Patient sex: M
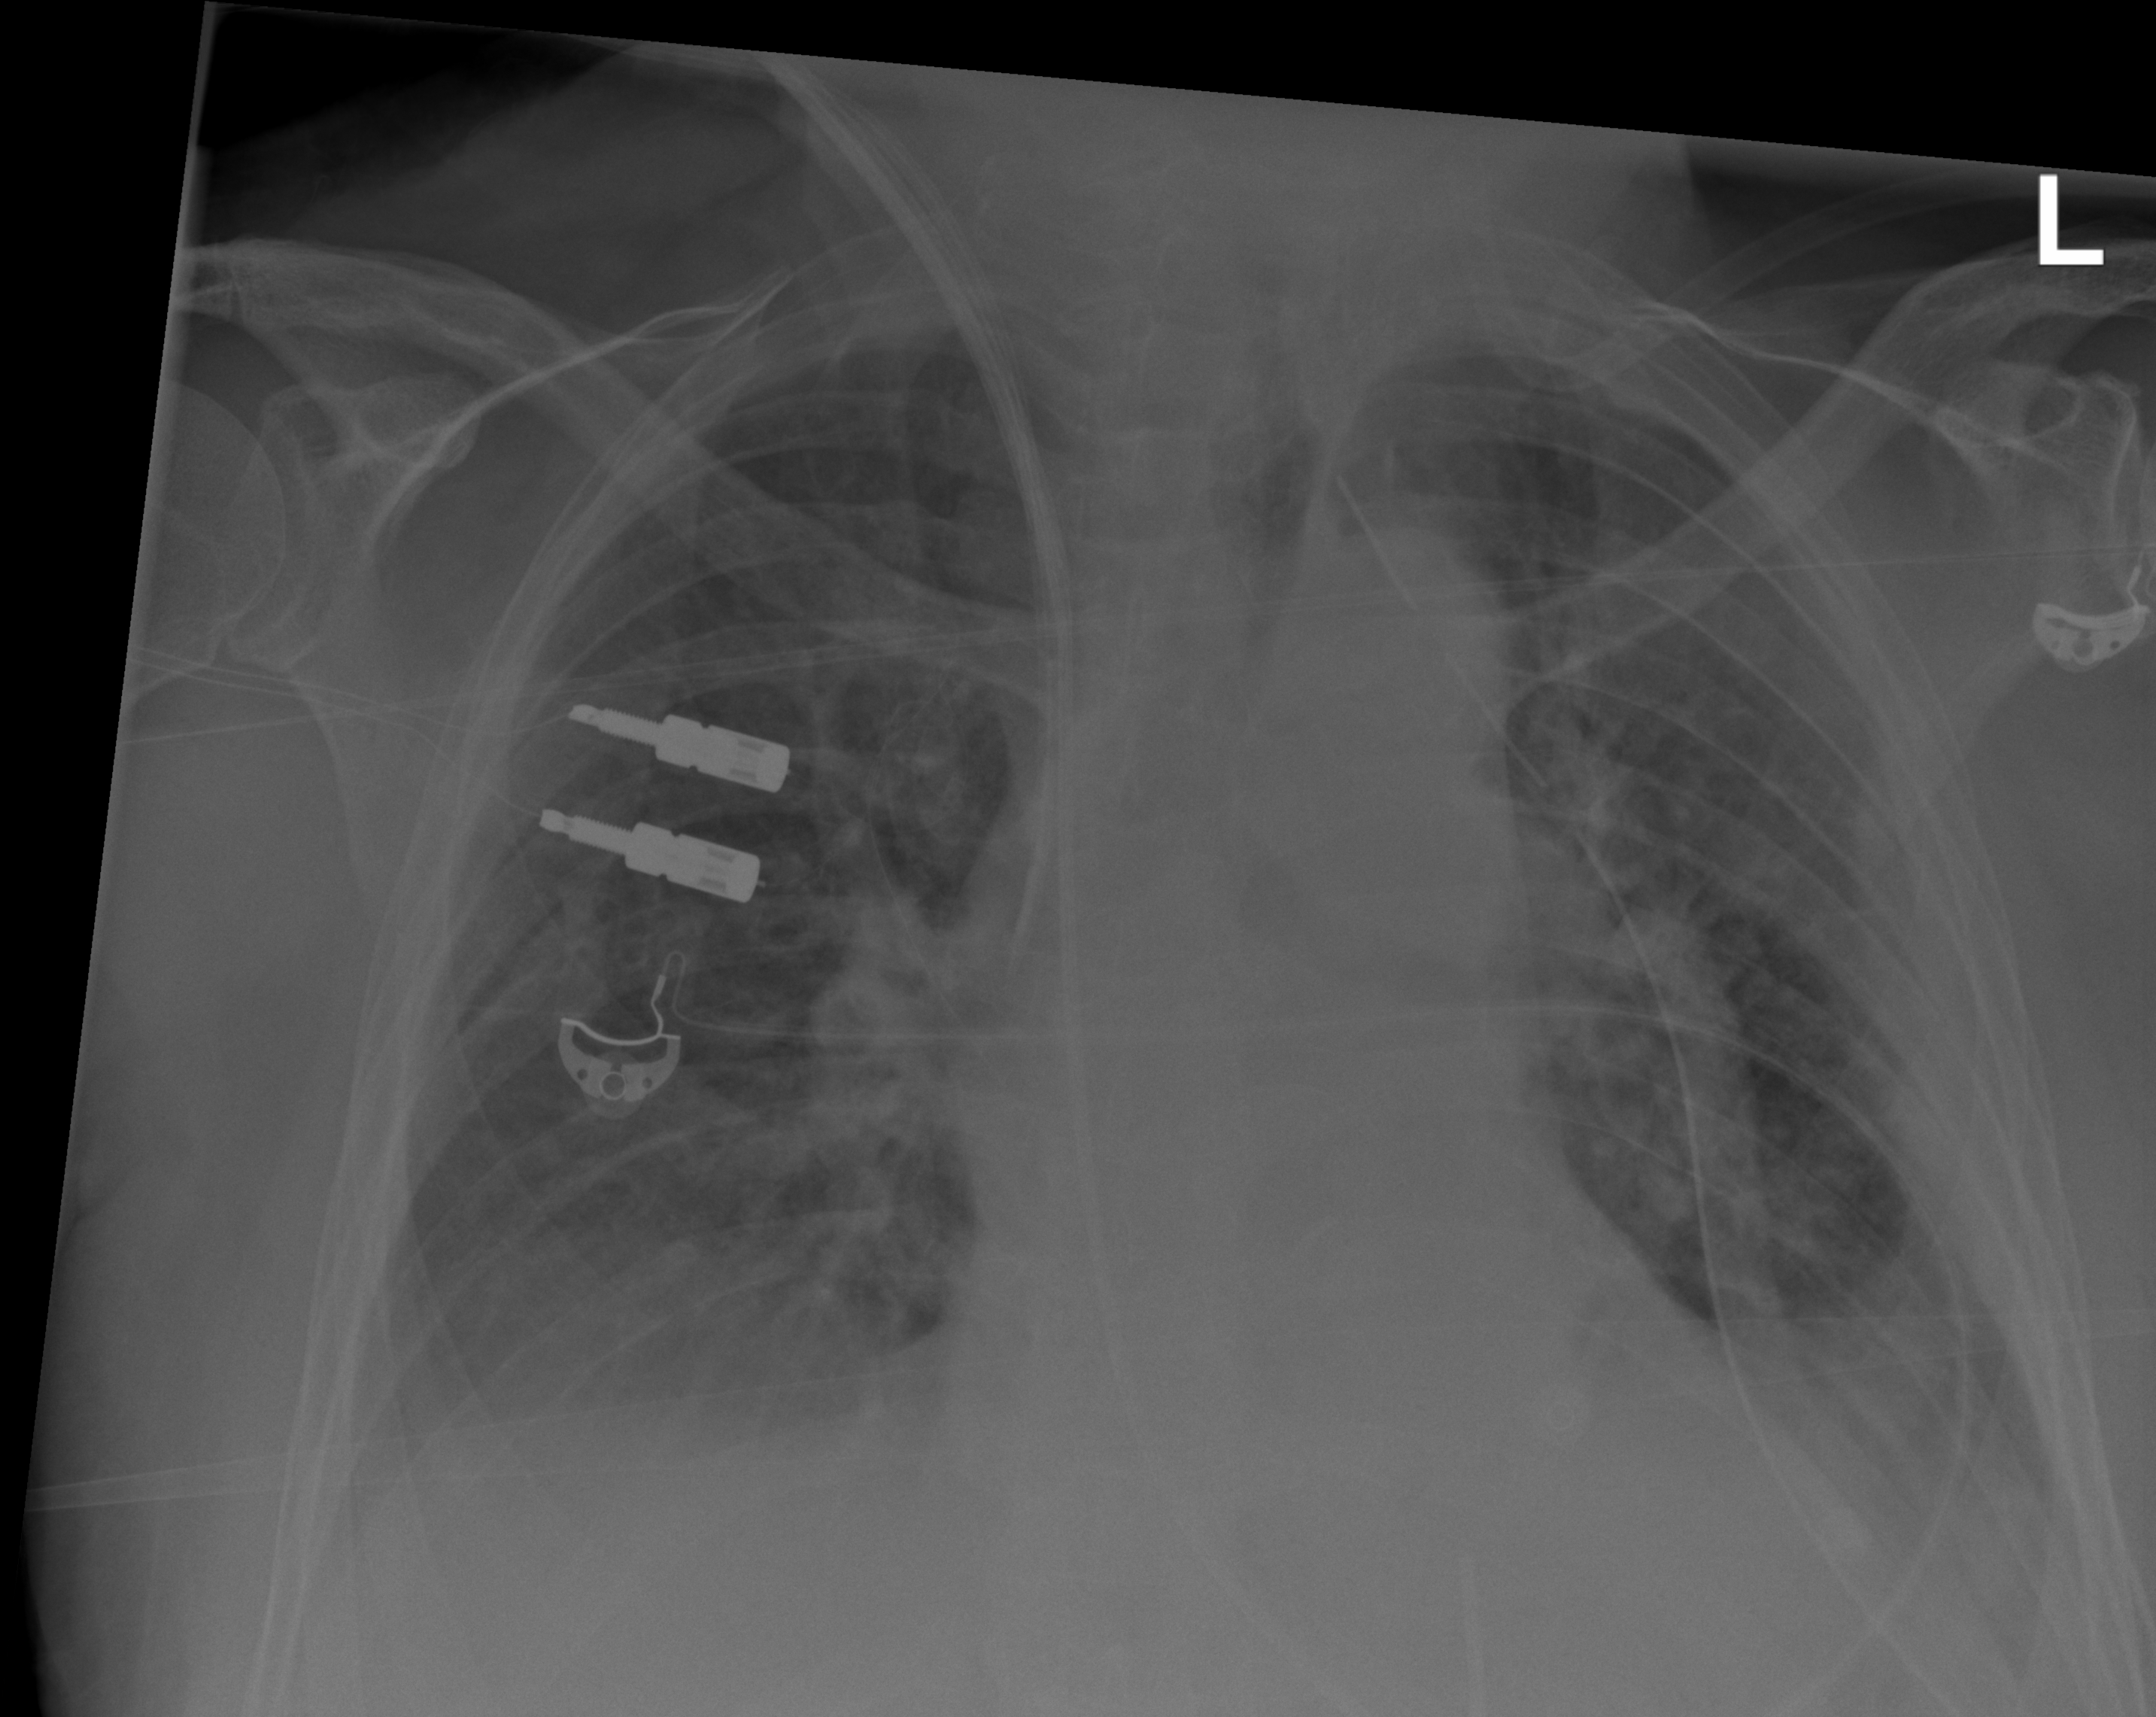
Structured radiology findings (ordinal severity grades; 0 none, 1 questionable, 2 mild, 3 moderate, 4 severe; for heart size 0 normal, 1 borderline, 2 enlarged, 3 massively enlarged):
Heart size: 0
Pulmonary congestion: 2
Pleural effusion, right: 2
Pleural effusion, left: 2
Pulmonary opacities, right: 2
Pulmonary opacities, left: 2
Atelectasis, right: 2
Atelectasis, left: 2